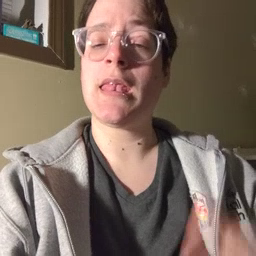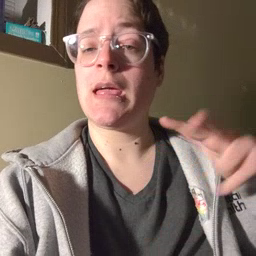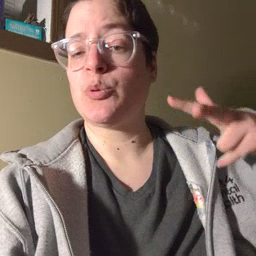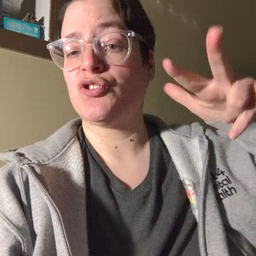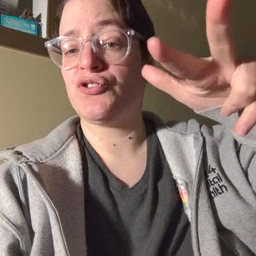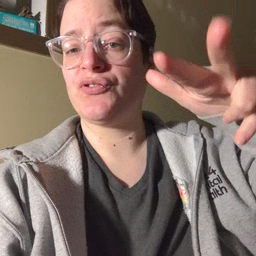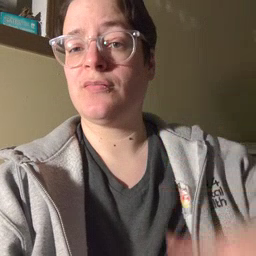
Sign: helicopter